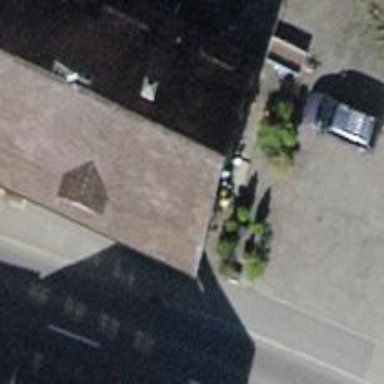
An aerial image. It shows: Guest house with restaurant.